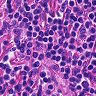
Metastatic tissue present: no